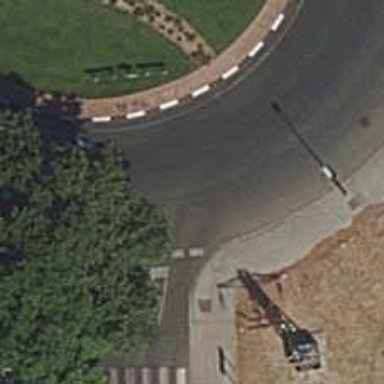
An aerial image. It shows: Secondary road leading to roundabout.